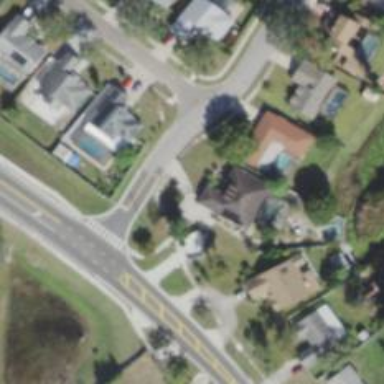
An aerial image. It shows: Residential road with sidewalk on the left.